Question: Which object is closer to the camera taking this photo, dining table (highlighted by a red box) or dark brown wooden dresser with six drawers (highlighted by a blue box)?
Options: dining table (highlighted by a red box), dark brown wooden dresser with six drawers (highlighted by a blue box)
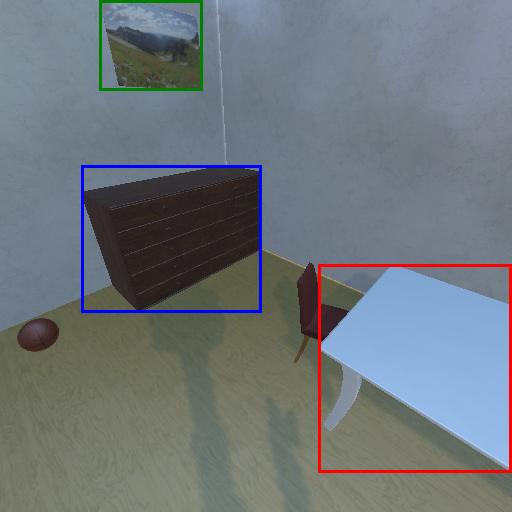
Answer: dining table (highlighted by a red box)